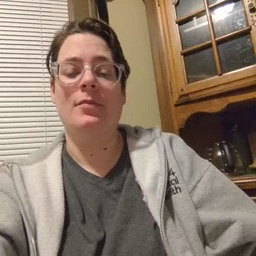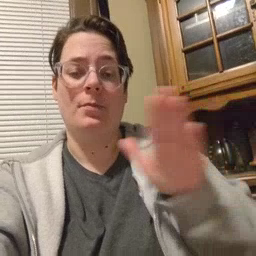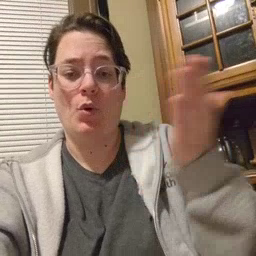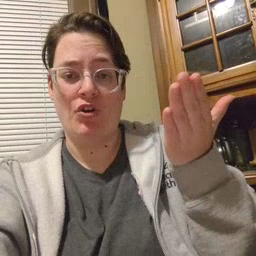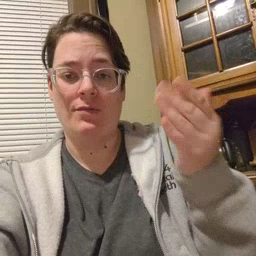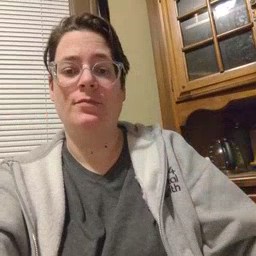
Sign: book